Question:
I want to scroll a text automatically in horizontal way. I tried the method below, but the text was not scrolling.
'''
<TextView
android:id="@+id/text"
android:layout_width="wrap_content"
android:layout_height="wrap_content"
android:layout_alignParentBottom="true"
android:background="@drawable/bg_1"
android:textColor="#cc0000"
android:scrollHorizontally="true"
android:singleLine="true"
android:ellipsize="marquee"
android:marqueeRepeatLimit ="marquee_forever"
android:focusable="true"
android:focusableInTouchMode="true"
/>
'''
So please tell me how to scroll a text and if there is any need to add some code in the class file also.
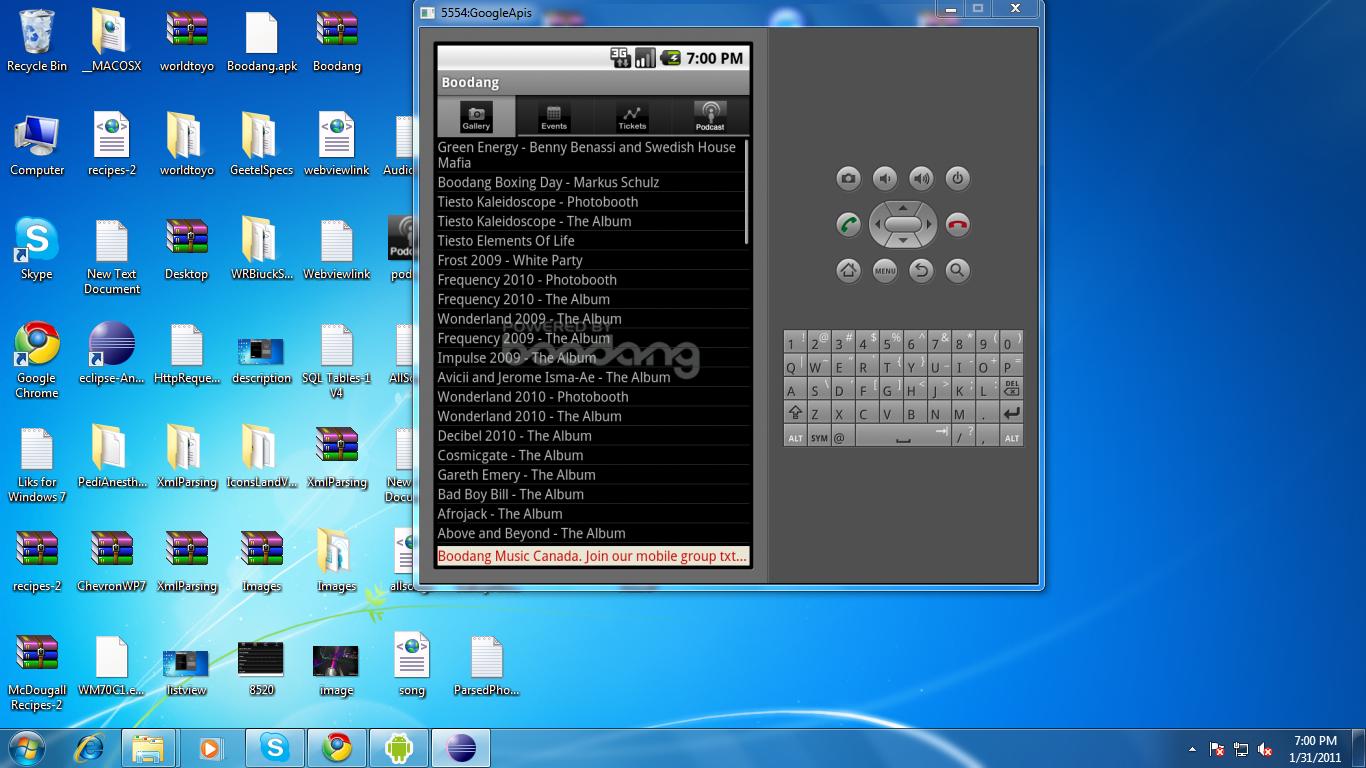
Answer: i put a listview in above textview so the textview is not scrolling. so itried this one
'''
set listview focusable is false
listview.setfocusable(false);
'''
then it works the text was scrolling.